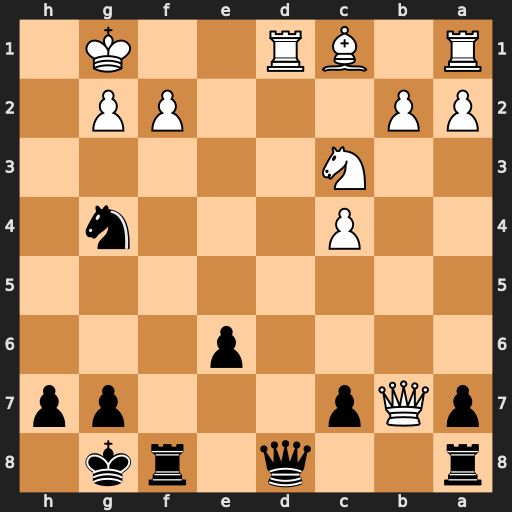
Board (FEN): r2q1rk1/pQp3pp/4p3/8/2P3n1/2N5/PP3PP1/R1BR2K1
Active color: b
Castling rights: -
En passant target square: -
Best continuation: Qh4 Ne4 Qh2+